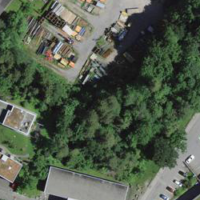
EUNIS habitat code: 55
Species observed at this site:
Turdus pilaris
Sylvia atricapilla
Carduelis carduelis
Ilex aquifolium